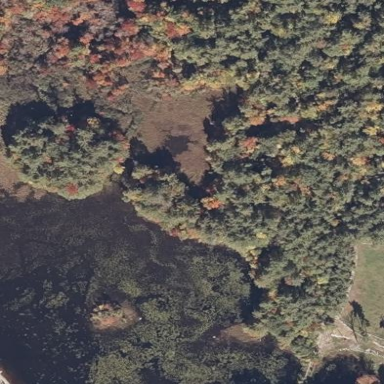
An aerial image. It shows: Marshy wetland area.